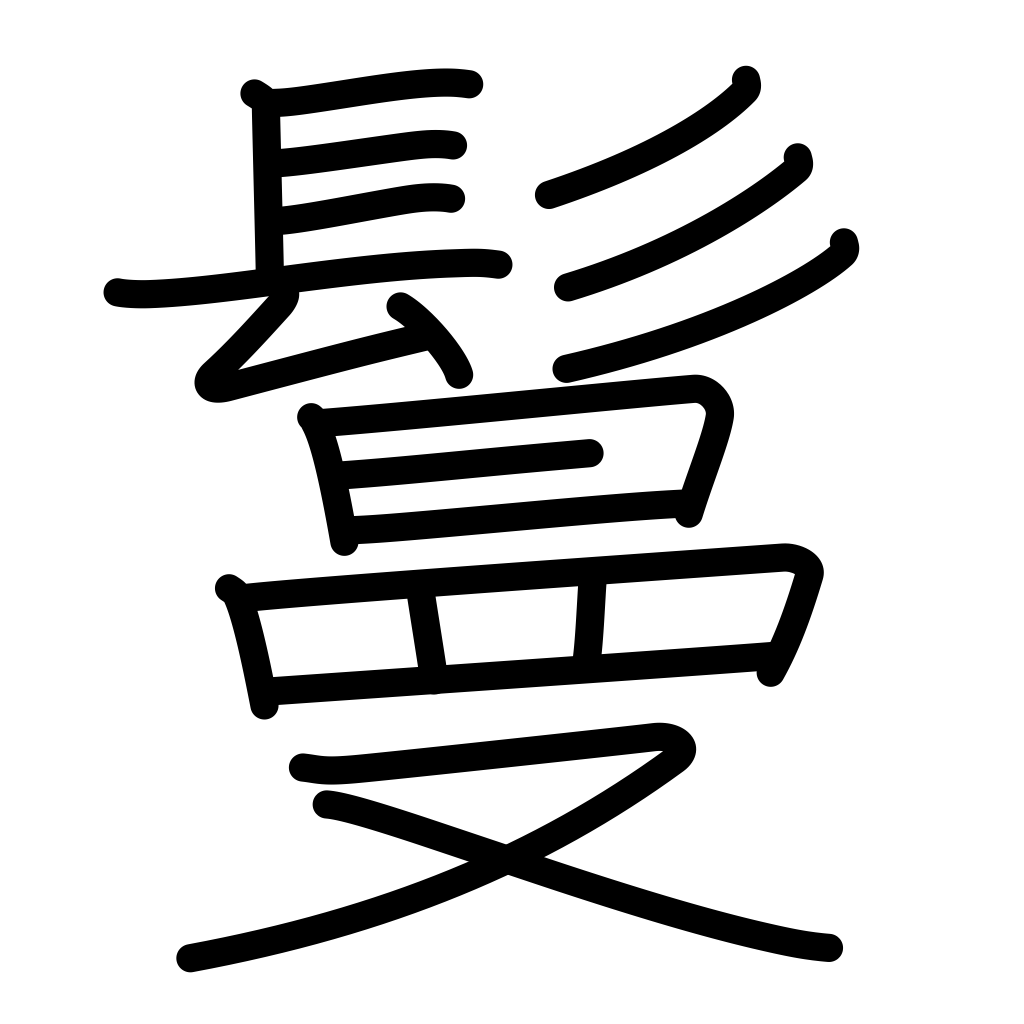
Meaning: wig, hair piece